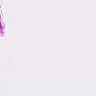
Metastatic tissue present: no